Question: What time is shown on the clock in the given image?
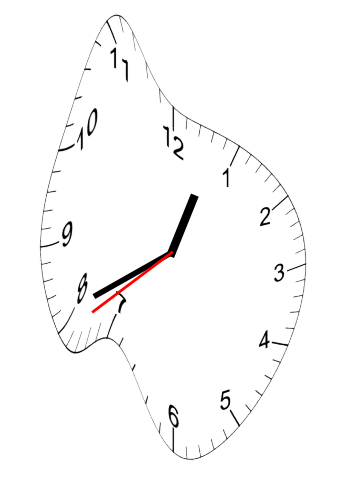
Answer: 12:40:39